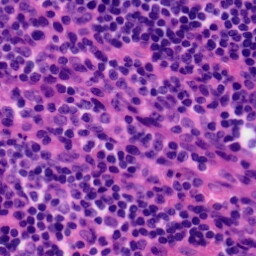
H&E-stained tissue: Tonsil